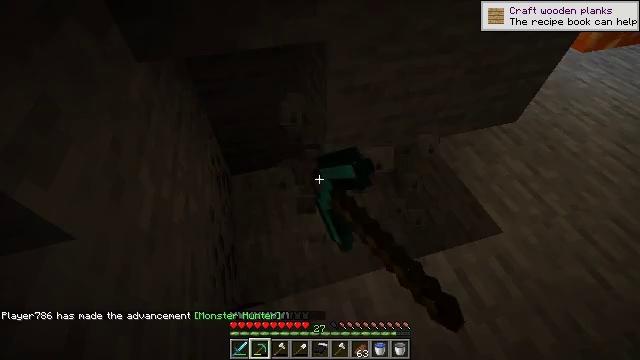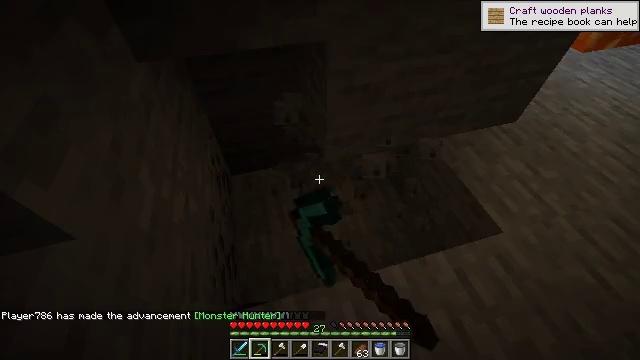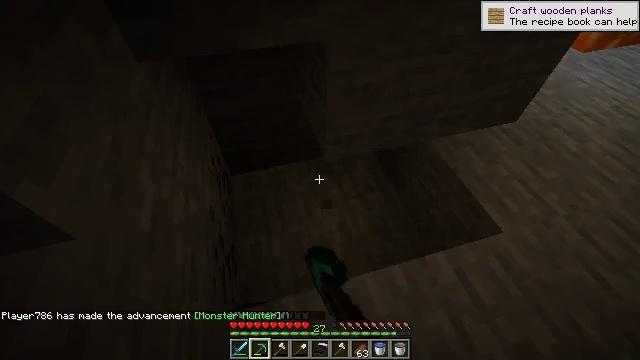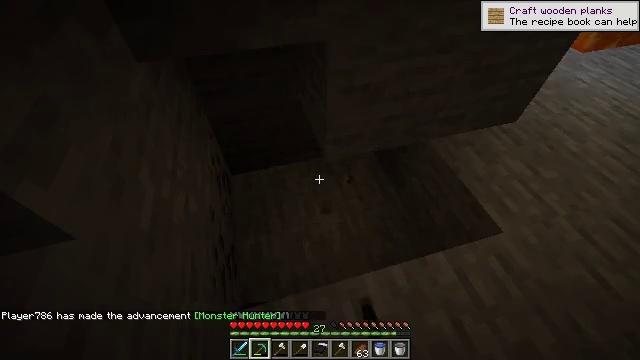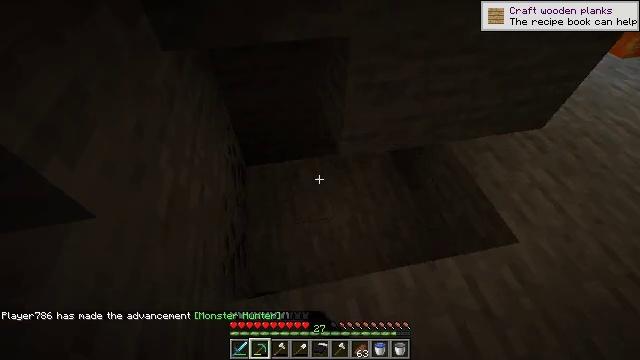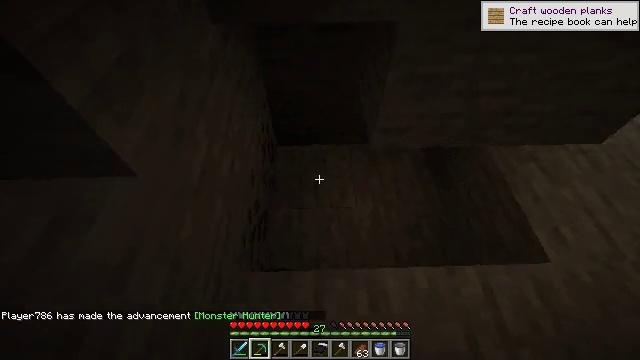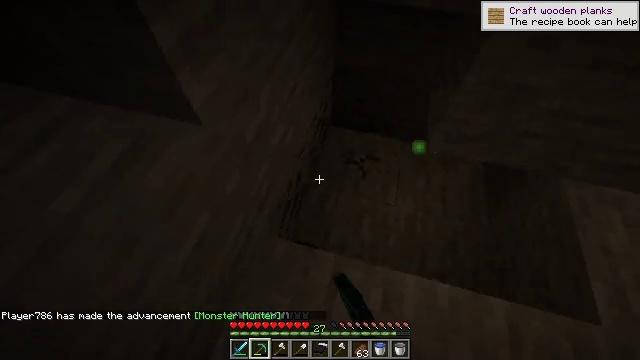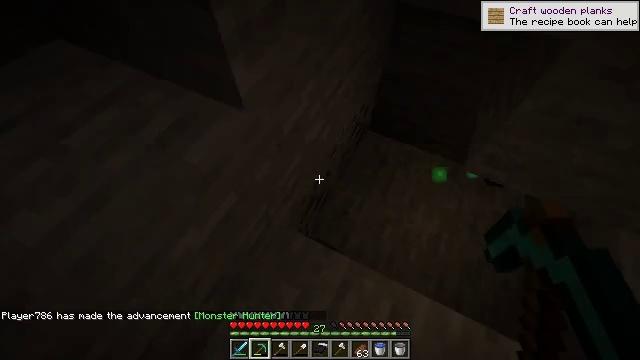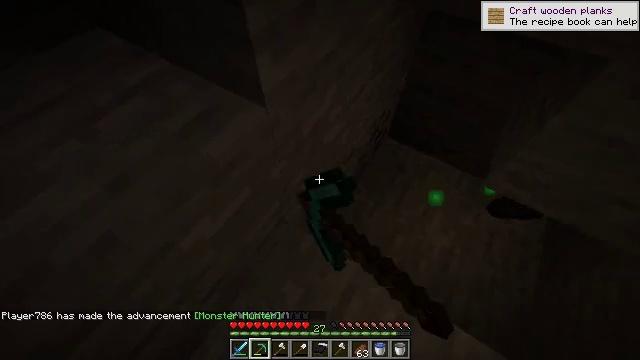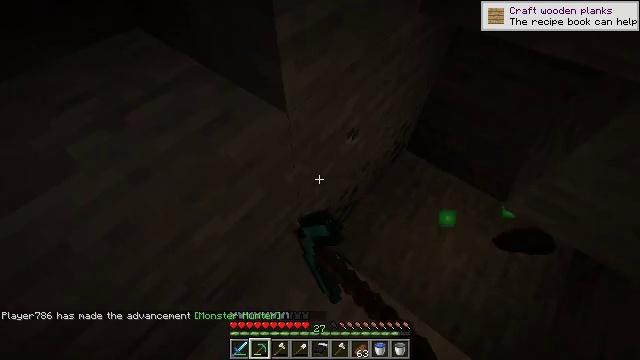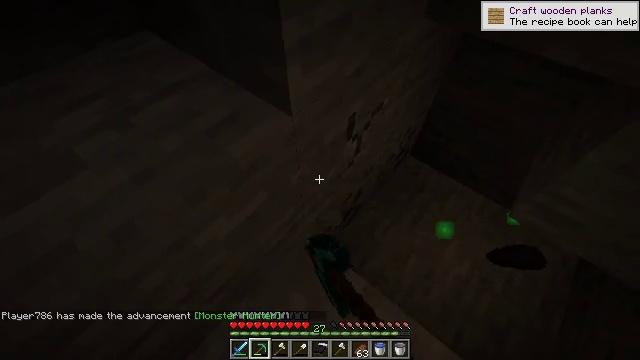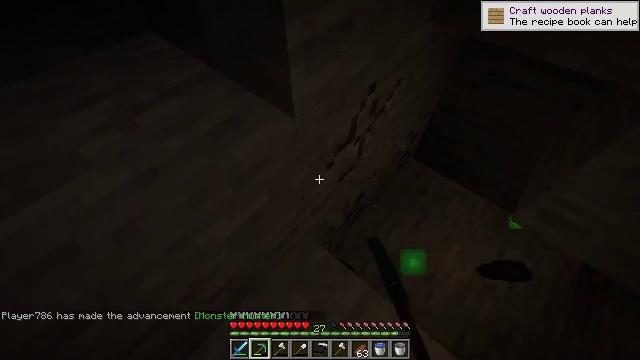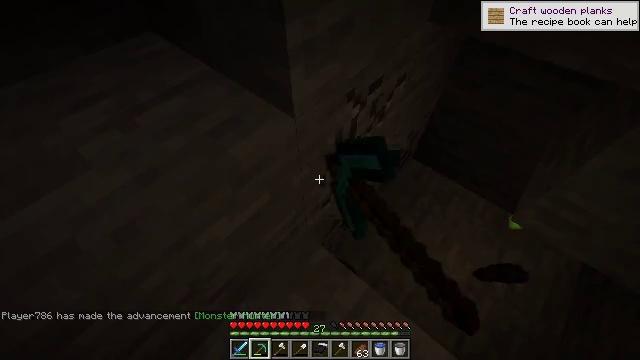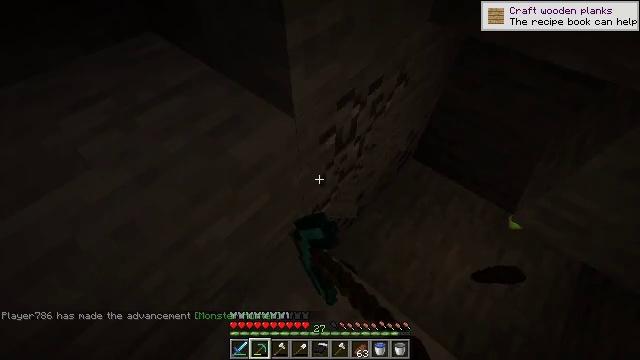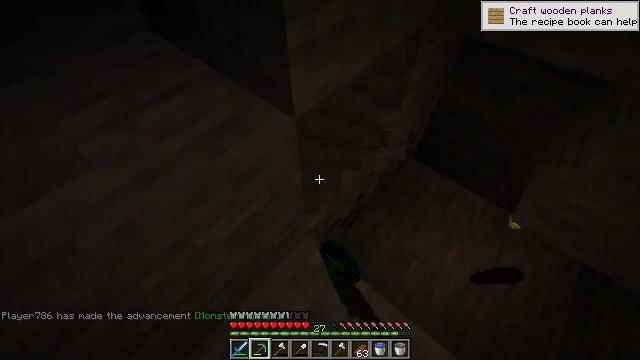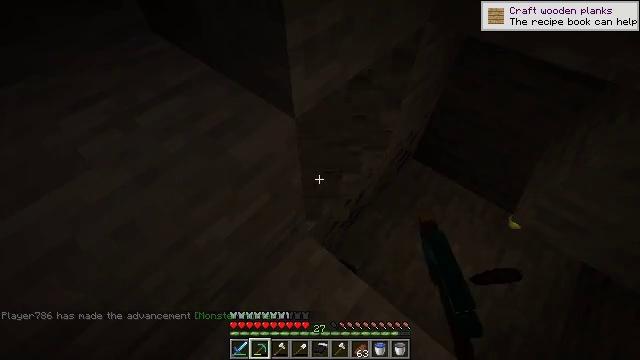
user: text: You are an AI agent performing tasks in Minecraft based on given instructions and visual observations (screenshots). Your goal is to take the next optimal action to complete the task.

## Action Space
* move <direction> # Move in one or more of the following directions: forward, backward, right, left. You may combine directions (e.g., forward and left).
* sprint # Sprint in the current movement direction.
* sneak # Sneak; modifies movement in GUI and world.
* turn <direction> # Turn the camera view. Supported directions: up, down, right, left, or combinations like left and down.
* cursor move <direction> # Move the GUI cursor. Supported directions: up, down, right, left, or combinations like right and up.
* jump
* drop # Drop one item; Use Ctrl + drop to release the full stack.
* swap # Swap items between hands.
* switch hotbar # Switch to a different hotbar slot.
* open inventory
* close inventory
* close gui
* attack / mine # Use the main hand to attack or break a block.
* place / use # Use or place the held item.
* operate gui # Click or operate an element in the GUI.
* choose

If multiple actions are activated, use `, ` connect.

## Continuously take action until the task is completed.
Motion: motion action
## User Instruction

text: Break the stone block.
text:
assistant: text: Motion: attack / mine
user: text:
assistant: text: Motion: attack / mine
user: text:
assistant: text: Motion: attack / mine
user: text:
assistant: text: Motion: turn left, attack / mine
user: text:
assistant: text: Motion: turn left and down, attack / mine
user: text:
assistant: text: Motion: turn left and down, attack / mine
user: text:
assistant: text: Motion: turn left, attack / mine
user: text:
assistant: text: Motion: turn left, attack / mine
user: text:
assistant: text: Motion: turn left and up, attack / mine
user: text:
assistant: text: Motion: turn left, attack / mine
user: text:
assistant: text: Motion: attack / mine
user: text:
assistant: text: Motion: attack / mine
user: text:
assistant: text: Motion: attack / mine
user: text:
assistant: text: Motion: attack / mine
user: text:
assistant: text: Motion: attack / mine
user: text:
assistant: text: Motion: attack / mine
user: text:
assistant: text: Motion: attack / mine
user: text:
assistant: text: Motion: attack / mine
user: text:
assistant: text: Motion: attack / mine